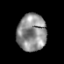
Tissue: prostate
Cell type: Myeloid cells
Senescence score: 0.2729
Nuclear area (px): 1068
Mean DAPI intensity: 141.6